Question: Is it possible to make something similar to this image with CSS? Each side of the rectangle has a curve on it. This is different to straight sides with only the border being rounded.

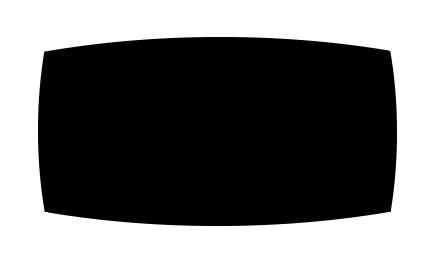
Answer: TV screen
<URL>
'''
#tv {
position: relative;
width: 200px;
height: 150px;
margin: 20px 0;
background: red;
border-radius: 50% / 10%;
color: white;
text-align: center;
text-indent: .1em;
}
#tv:before {
content: '';
position: absolute;
top: 10%;
bottom: 10%;
right: -5%;
left: -5%;
background: inherit;
border-radius: 5% / 50%;
}
'''